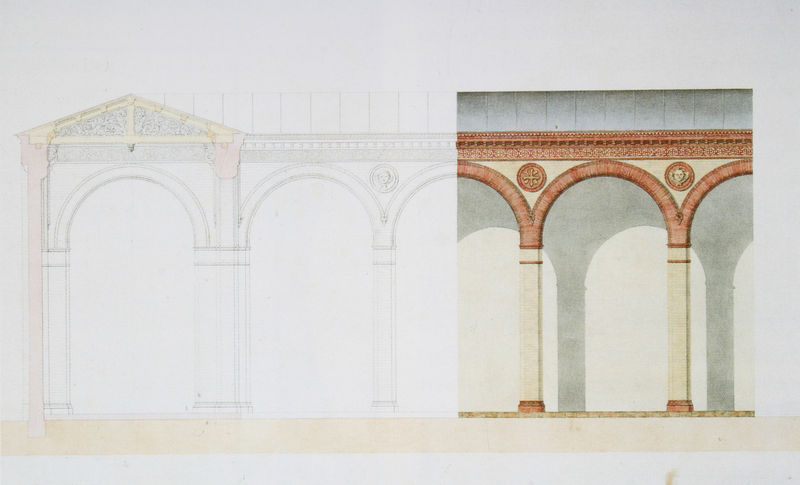
Titel: Südlicher Friedhof, München Arkaden: Ansicht und Schnitt
Künstler: Friedrich von Gärtner
Standort: München
Institution: Architekturmuseum der Technischen Universität
Schlagwörter: dunkel, kopf, kämpfer, schatten, weiß, aquarell, dreieck, gelb, ocker, ausschnitt, braun, grau, hell, licht, marmor, orange, pfeiler, skizze, säule, säulen, zeichnung, dach, gebäude, rot, beige, muster, ornament, architektur, sockel, fünf, kirche, gold, blatt, front, hübsch, renaissance, rosa, kreis, rund, tondo, farbig, schiff, papier, ansicht, bogen, fassade, italien, studie, giebel, mauer, ziegel, farbe, grafik, pilaster, rundbogen, dekoration, detail, seitenansicht, verzierung, transparent, tor, galerie, bögen, vier, eingang, gang, arkade, loggia, antike, medaillon, dache, stich, koloriert, entwurf, zwickel, architrav, arkaden, kapitelle, fragment, fries, dreiecksgiebel, gesims, risalit, rundbögen, plan, tempel, zierde, bemalung, ornamentik, kupferstich, verzeirung, laubengang, gebüde, schaft, geometrie, zierrat, laube, symbole, bund, rekonstruktion, säulengang, kreuzgang, aufriss, tympanon, architekturzeichnung, basen, aquarelliert, tondi, planung, medaillons, terrakotta, sikzze, architketur, unvollständig, rekonstruiert, galierie, hervorhebung, gewölbegang, vitruv, lauben, rundboge, gtraphik, sälenegang, dkoration, trinkhalle, kämpferzone